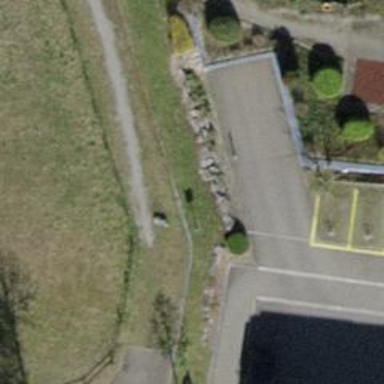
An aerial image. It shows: Block barrier.